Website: macys
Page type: billing-address
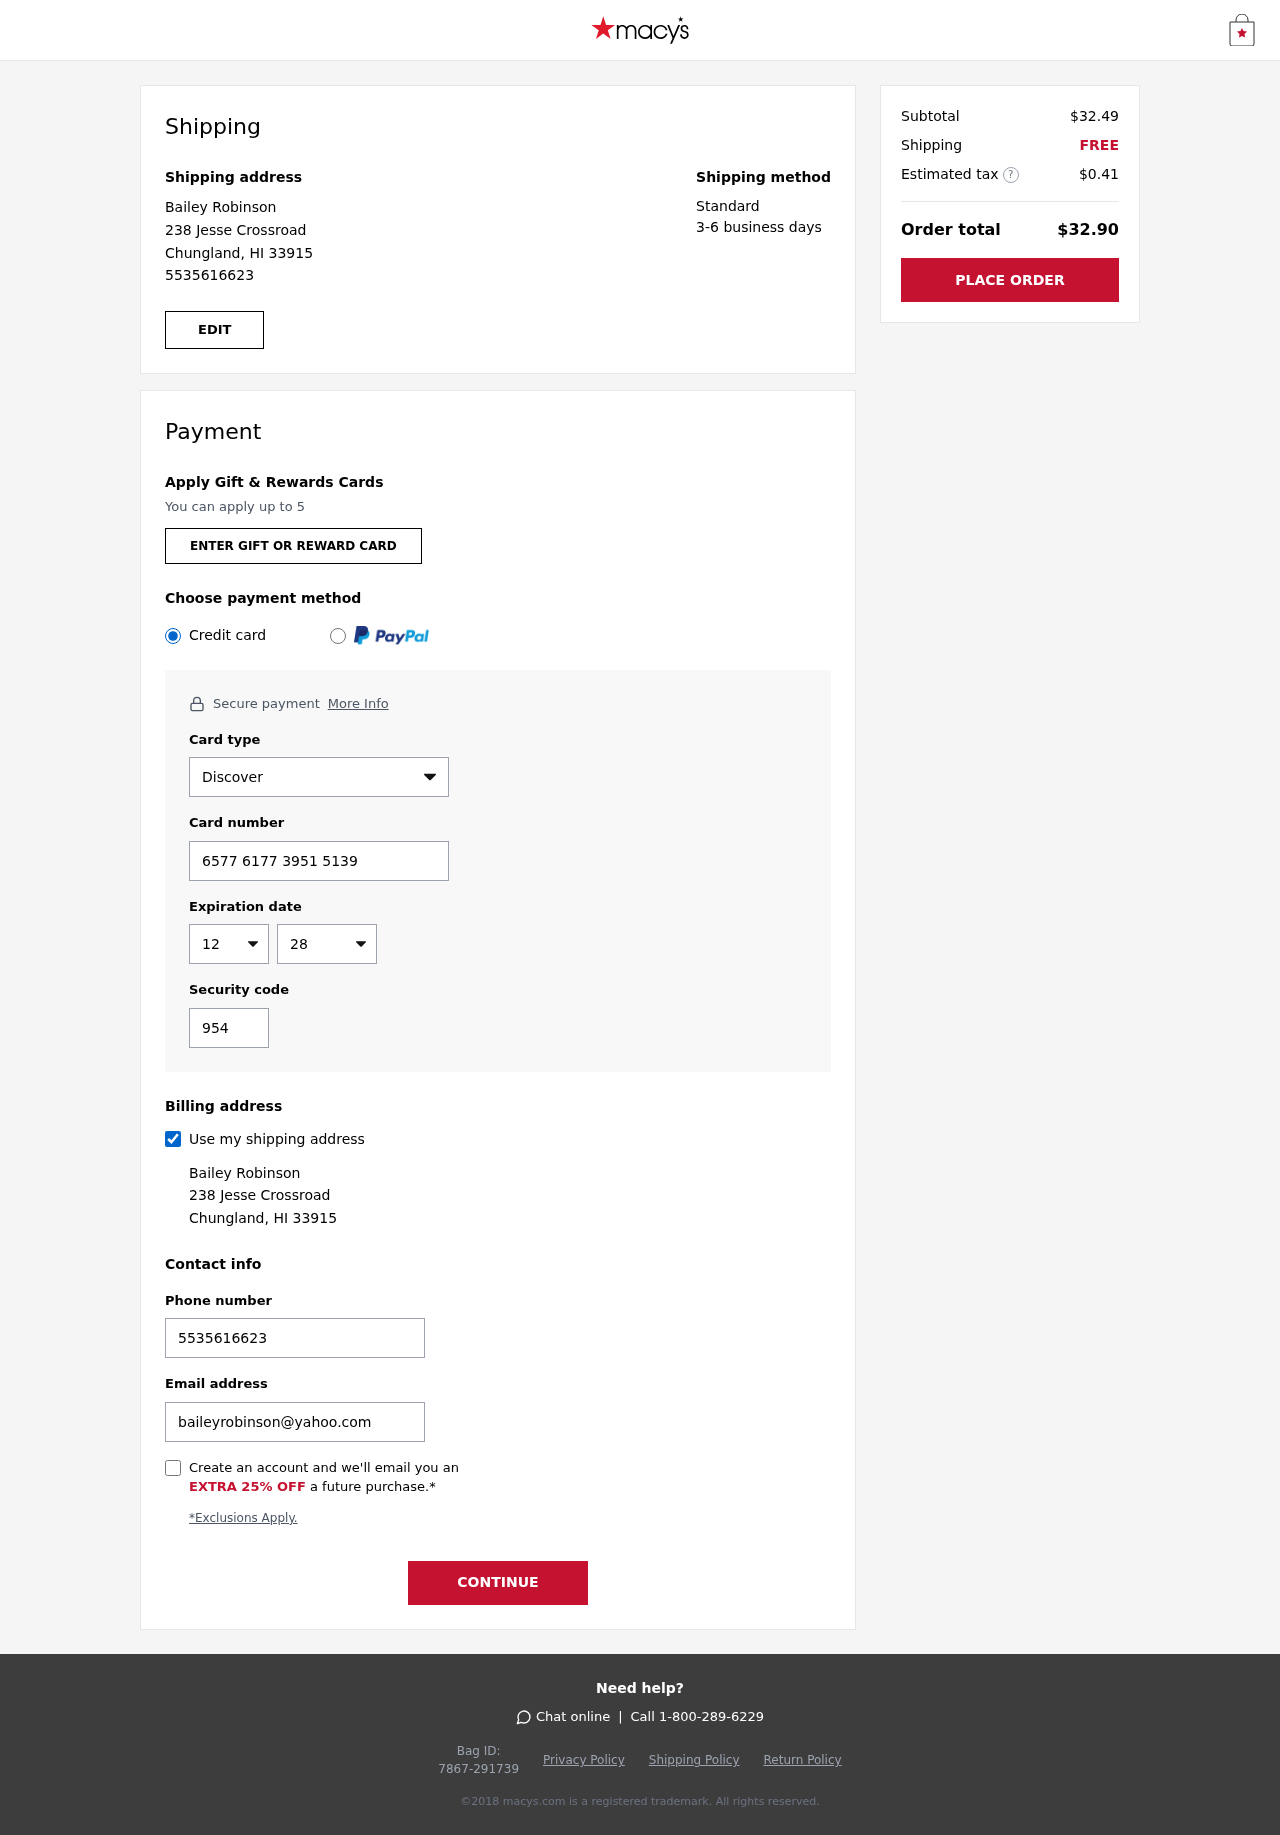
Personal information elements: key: PII_CARD_CVV
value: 954
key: PII_CARD_EXPIRY_MONTH
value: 12
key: PII_CARD_EXPIRY_YEAR
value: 28
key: PII_CARD_NUMBER
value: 6577 6177 3951 5139
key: PII_CARD_TYPE
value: Discover
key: PII_EMAIL
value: baileyrobinson@yahoo.com
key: PII_FULLNAME
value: Bailey Robinson
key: PII_PHONE
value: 5535616623
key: PII_STREET
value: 238 Jesse Crossroad
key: PII_CITY_STATE_ZIP
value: Chungland, HI 33915
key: PII_FIRSTNAME
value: Bailey
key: PII_LASTNAME
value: Robinson
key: PII_FULLNAME2
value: Bailey Robinson
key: PII_FULLNAME3
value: Bailey Robinson
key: PII_FIRSTNAME2
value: Bailey
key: PII_FIRSTNAME3
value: Bailey
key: PII_LASTNAME2
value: Robinson
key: PII_LASTNAME3
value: Robinson
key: PII_FIRSTNAME_DERIVED
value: Bailey
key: PII_LASTNAME_DERIVED
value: Robinson
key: PII_FULLNAME_DERIVED
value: Bailey Robinson
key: PII_NAME_FULL_DERIVED
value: Bailey Robinson
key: PII_PHONE2
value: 5535616623
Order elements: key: ORDER_SUBTOTAL
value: $32.49
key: ORDER_SHIPPING_COST
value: FREE
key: ORDER_TAX
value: $0.41
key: ORDER_TOTAL
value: $32.90